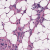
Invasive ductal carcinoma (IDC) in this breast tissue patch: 1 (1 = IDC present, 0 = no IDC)